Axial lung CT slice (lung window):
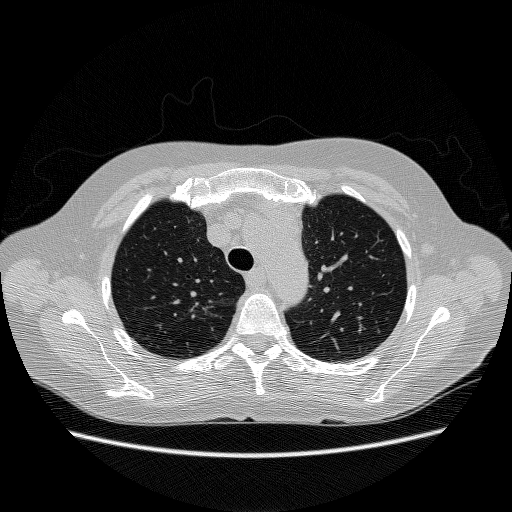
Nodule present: no